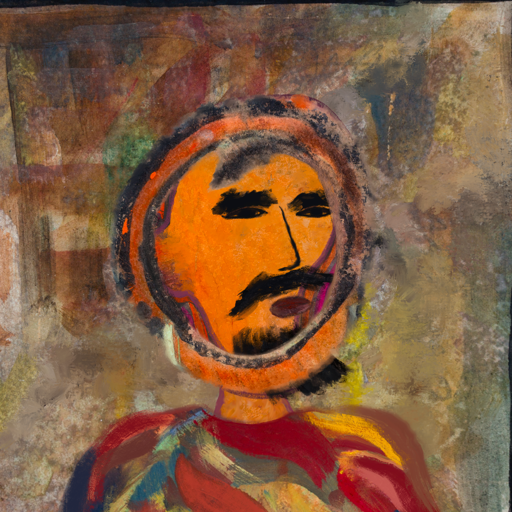
Background: Mosgoul, Head And Neck Side: Hypocrite_w_Hair, Face Side: Mosgoul, Bust: Mother_And_Son_Son, Hair Side: Childish, Head Accessory: Blank, Second Necklace: Blank, Necklace: Blank, Baby: Blank